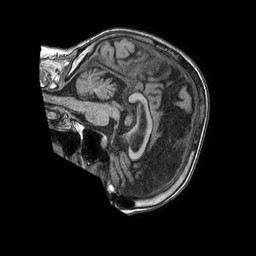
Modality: T1w
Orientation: sagittal
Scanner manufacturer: philips
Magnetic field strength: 1.5 T
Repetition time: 0.007567 s
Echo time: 0.003437 s